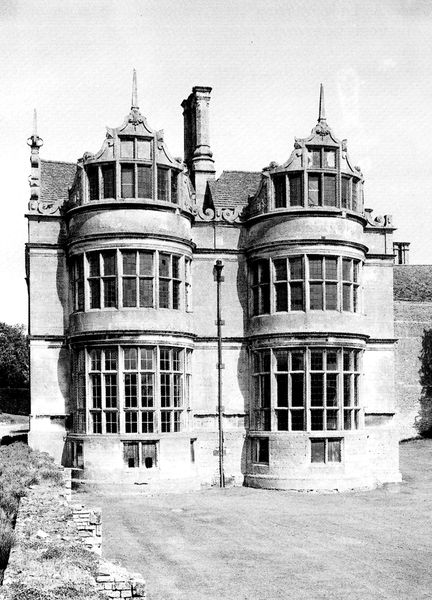
Titel: Kirby Hall, Northamptonshire
Standort: (GB Northamptonshire) (EU - GB - Northamptonshire)
Schlagwörter: fenster, rasen, architektur, england, schornstein, turm, mauer, symmetrie, foto, fotografie, erker, burg, regenrinne, schwarz-weiß, landhaus, schloß, herrenhaus, achse, bau, abside, erkerturm, große fenster, apsidial, speigelachse